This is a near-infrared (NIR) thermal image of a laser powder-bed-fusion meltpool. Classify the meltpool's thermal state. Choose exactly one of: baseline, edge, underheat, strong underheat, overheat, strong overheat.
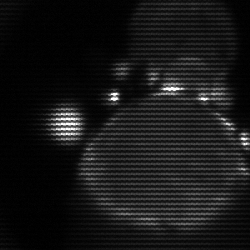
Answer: edge